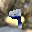
Label: 9